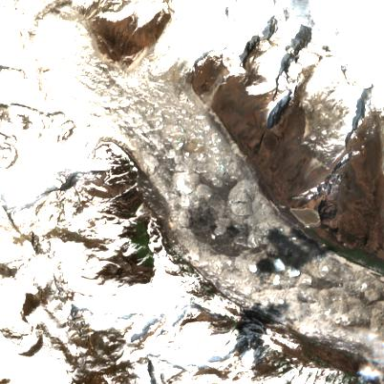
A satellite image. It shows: Stunning view of glacier.